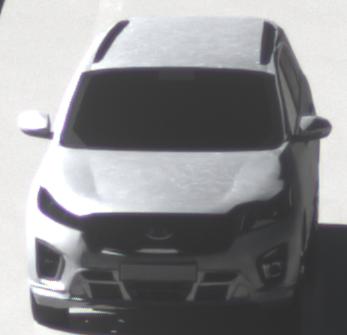
Make: KIA
Model: Sorento 2.2 CRDi
Detailed model: Sorento (UM)
Model produced from: 2015/03
Model produced until: 2017/10
Doors: 5
Color: white
Road condition: wet road
Daytime: morning or afternoon
Contrast: high contrast